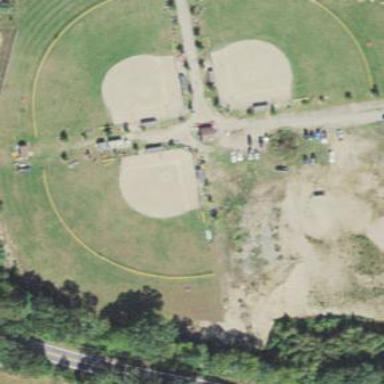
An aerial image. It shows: Softball pitch for leisure sports.